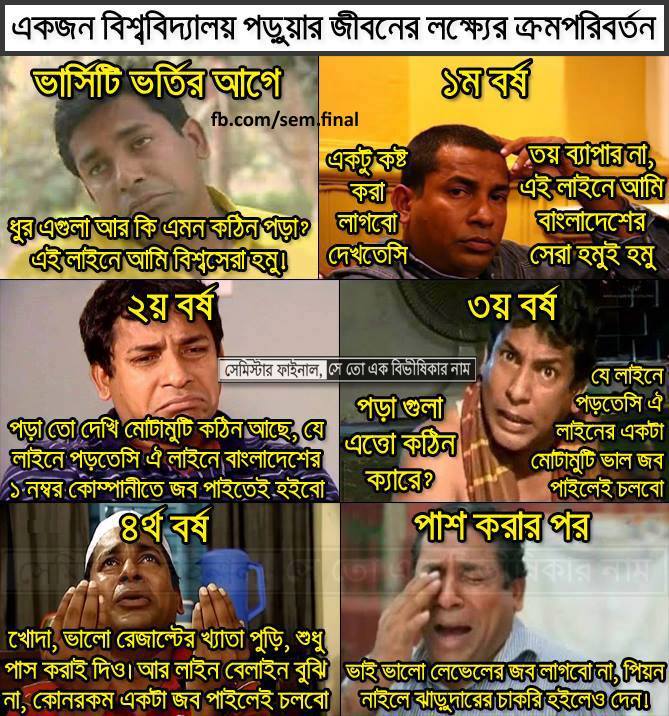
Caption: একজন বিশ্ববিদ্যালয় পড়ুয়ার জীবনের লক্ষ্যের ক্রমপরিবর্তন ভার্সিটি ভর্তির আগে ধুর এগুলা আর কি এমন কঠিন পড়া? এই লাইনে আমি বিশ্বসেরা হমু!  ১ম বর্ষ একটু কষ্ট করা লাগবে দেখতেসি তয় ব্যাপার না,এই লাইনে আমি বাংলাদেশের সেরা হমুই হমু ২য় বর্ষ পড়া তো দেখি মোটামুটি কঠিন আছে, যে লাইনে পড়তেসি ঐ লাইনে বাংলাদেশের ১ নম্বর কোম্পানিতে জব পাইলেই হইবো ৩য় বর্ষ পড়া এগুলা এত্তো কঠিন ক্যারে?  যে লাইনে পড়তেসি ঐ লাইনের মোটামোটি ভাল জব পাইলেই চলবো ৪র্থ বর্ষ খোদা,ভালো রেজাল্টের খ্যাতা পুড়ি,শুধু পাস করাই দিও। আর লাইন বেলাইন বুঝি না,কোনরকম একটা জব পাইলেই চলবো পাশ করার পর ভাই ভাল লেভেলের জব লাগবো না,পিয়ন নাইলে ঝাড়ুদারের চাকরি হইলেও দেন!
Label: hate